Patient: sex F, age 71
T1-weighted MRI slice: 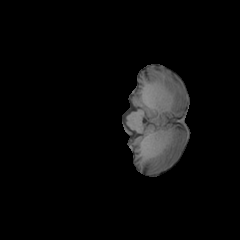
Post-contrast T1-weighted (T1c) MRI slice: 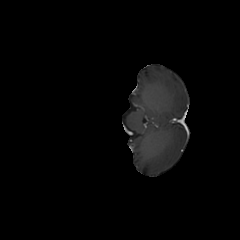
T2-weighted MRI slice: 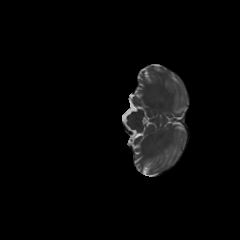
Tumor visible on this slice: no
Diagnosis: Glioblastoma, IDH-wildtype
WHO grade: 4